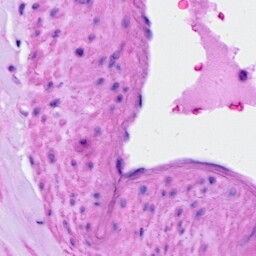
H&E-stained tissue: Ovarian